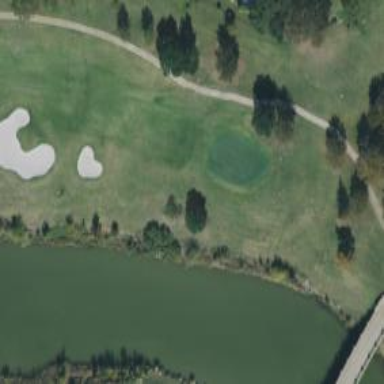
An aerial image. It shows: Golf hole.